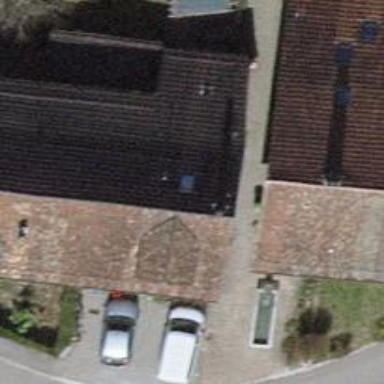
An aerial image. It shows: Building with tiled roof.